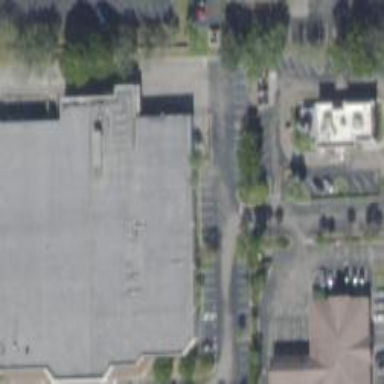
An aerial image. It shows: Supermarket building.